Question: How to load a CSS file in Micronaut using Thymeleaf?
Here is my 'index.html' contents:
'''
<!DOCTYPE html>
<html lang="en" xmlns="http://www.w3.org/1999/xhtml" xmlns:th="http://www.thymeleaf.org">
<head>
<meta charset="UTF-8">
<title>Demo</title>
<link th:href="@{public/style.css}" type="text/css" rel="stylesheet" />
</head>
<body></body>
</html>
'''
Here is 'application.yml':
'''
router:
static:
resources:
default:
enabled: true
mapping: /**
paths: 'classpath:public'
'''
Image note:

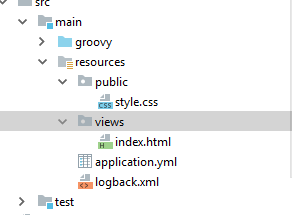
Answer: There are two mistakes in your configuration:
1. As mentioned by Graeme Rocher, mapping: /** will bind the public folder to root path of your application i.e file will be available at <BASE_URL>/style.css but you are expecting it to be at <BASE_URL>/public/style.css in your HTML file.
2. You configuration is is not correctly defined. i.e it should start with micronaut instead of router
Following configuration fixes the issue for you:
'''
micronaut:
router:
static-resources:
default:
enabled: true
mapping: "/public/**"
paths: "classpath:public"
'''